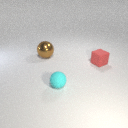
large brown metal sphere behind small cyan rubber sphere